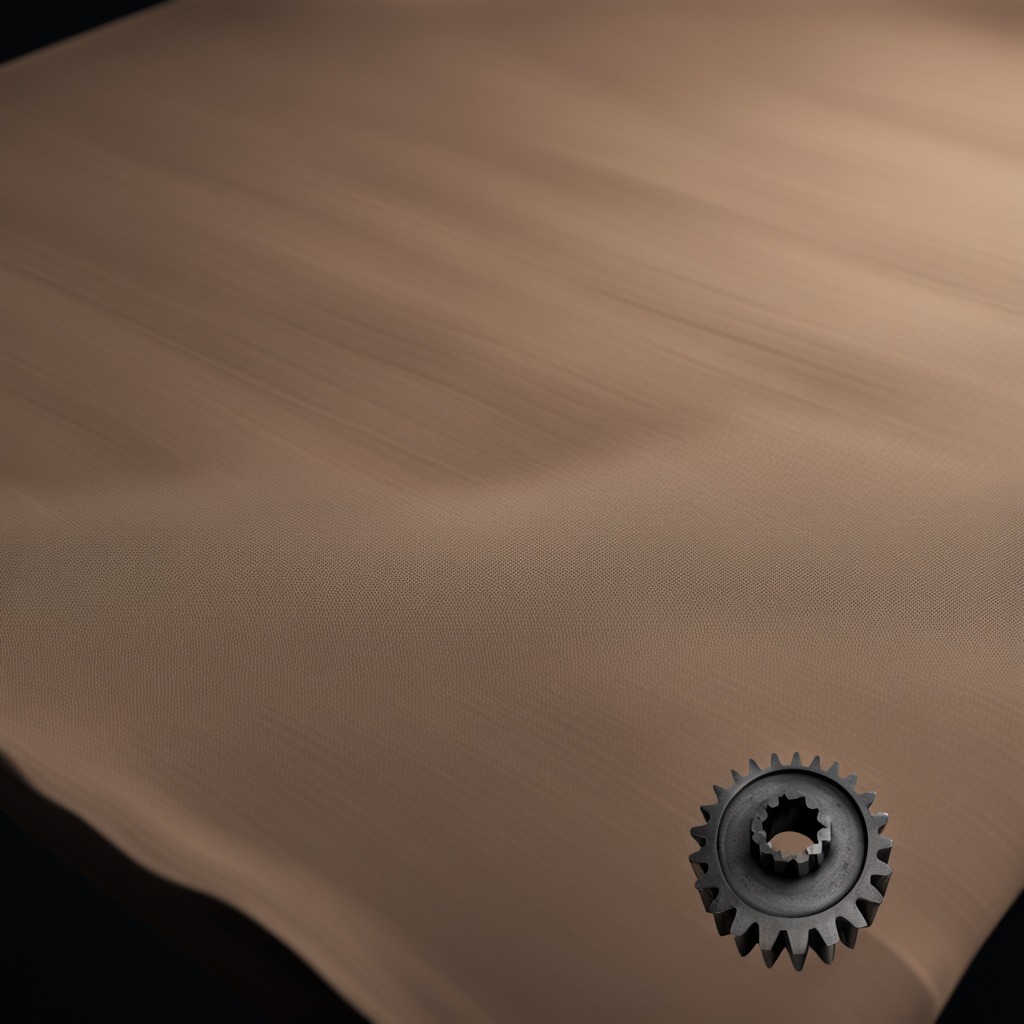
A steel gear with teeth is lying on a wooden table in a workshop at night.